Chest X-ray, PA view. Patient: 60 years old, sex M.
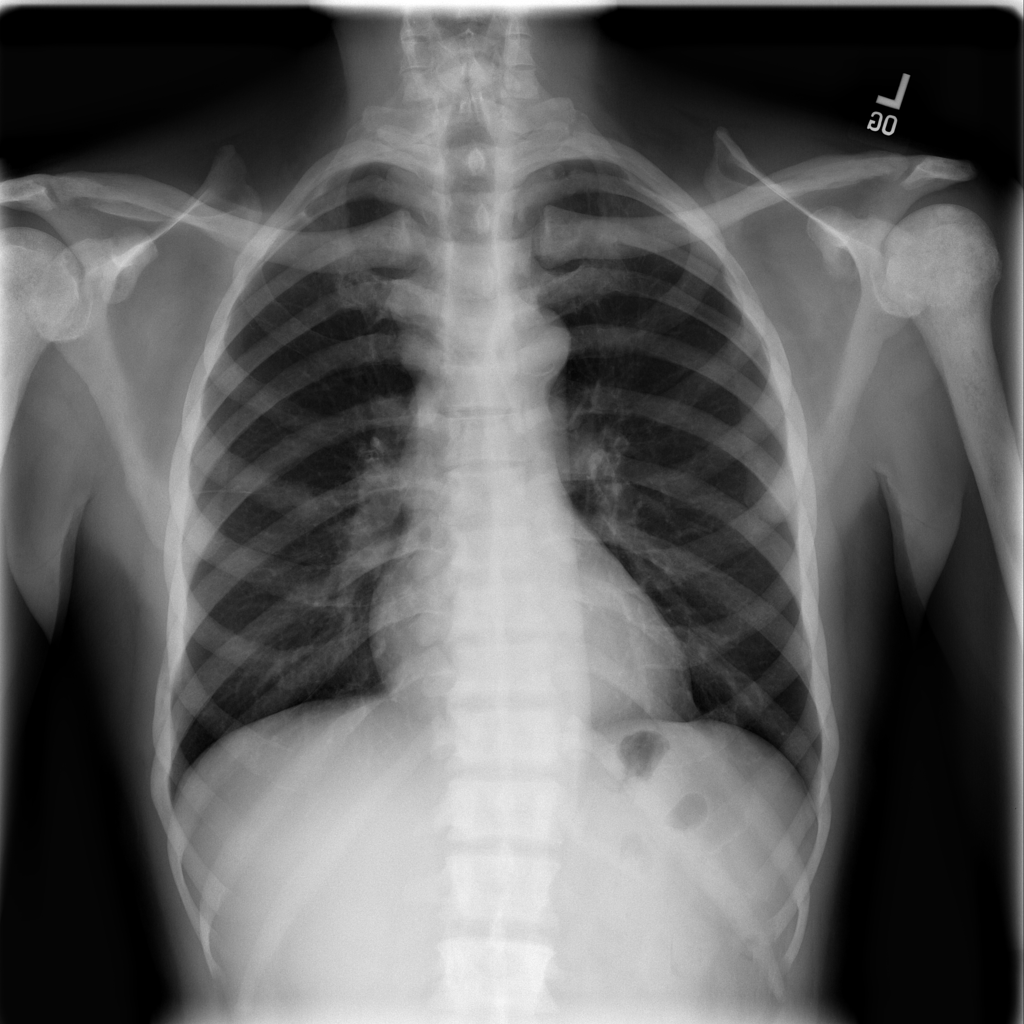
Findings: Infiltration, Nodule